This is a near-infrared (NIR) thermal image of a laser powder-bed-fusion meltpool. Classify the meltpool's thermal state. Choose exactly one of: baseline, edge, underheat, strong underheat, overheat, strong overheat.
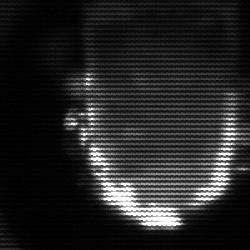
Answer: baseline